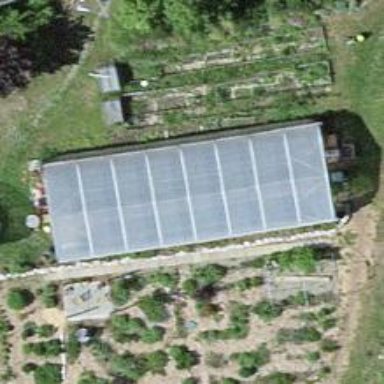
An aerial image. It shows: Greenhouse.